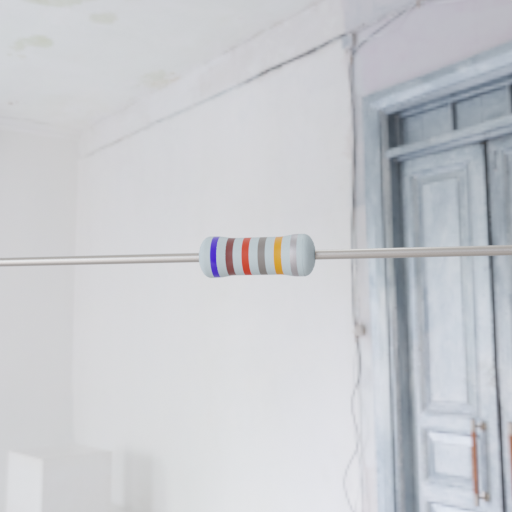
Resistor colour bands (in order): blue, brown, red, gray, orange, silver